Question: I am making a very simple program in Winform (C#).
However, I am having some problems with threads and timers. I am receiving a messaged called "The thread '' (0x1e30) has exited with code 0 (0x0)." I have read that this is happens when a thread successfully stops. However, this is not what I want.
The program is called "What Are You Doing Right Now?" and its purpose is to sit in the tray and at random time intervals (say, between 15 and 120 minutes) pop up with a text prompt, asking me to write down what I am doing right now. This is then logged to a simple txt file. The idea is that the mere act having to "confess" about what I am doing will make me more conscious about how I am spending my time in front of the computer (and hopefully become more productive).

When I have written some text (e.g."Browsing StackOverflow"), it minimizes to the tray again and starts a new countdown for when to pop up.
The problem is that somehow the main thread stops after some time and thereby makes the timer stop as well. I have no idea why; I did not do anything with threads other than what is made per default when making a WinForm project in Visual Studio 2012.
When logging the output, it looks like this (I appended the comments):
- - - - - - - - - - - - - - -
My knowledge about timers and threads are not good enough to be able to detect why the thread "No Name" stops at that particular moment.
Here is my code (I have removed some of the less important code; you can see it all here: <URL>:
'''
namespace WhatAreYouDoingRightNow
{
public partial class Form1 : Form
{
private string _text; // text that the user will write to
private double _timeLeft; // countdown time
public Form1()
{
InitializeComponent();
label2.Visible = true; // debug label to show timer
this.WindowState = FormWindowState.Minimized; // start minimized in tray
_text = ""; // reset text
WriteLog(true); // write for the first time of today
GetRandomTime(); // get new random time interval
timer1.Interval = 1000; // seconds
timer1.Start(); // start timer
}
// Go button (either by click or hitting Enter)
private void HitGoButton()
{
_text = DateTime.Now + " - " + textBox1.Text; // append date and time
WriteLog(false);
_text = "";
GetRandomTime();
this.WindowState = FormWindowState.Minimized;
}
// Open txt file and write to it
private void WriteLog(bool startOfTheDay)
{
// writes to a txt file using StreamWriter
}
private void GetRandomTime()
{
Random rand = new Random((int) DateTime.Now.Ticks);
_timeLeft = rand.Next(1, 2)*5; // multiplied by 60 to get minutes instead of seconds
}
// Count down to random time and then display the box
private void timer1_Tick(object sender, EventArgs e)
{
// count down
if (_timeLeft > 0)
_timeLeft--;
label2.Text = _timeLeft.ToString(); // debug label to show time
notifyIcon1.Text = _timeLeft.ToString(); // debug show time in tray
Console.WriteLine(_timeLeft); // debug write time to console window
// if time ran out --> show the window
if (_timeLeft <= 0)
{
this.WindowState = FormWindowState.Normal;
}
}
private void button1_MouseDown(object sender, MouseEventArgs e)
{
if (e.Button == MouseButtons.Left)
HitGoButton();
}
private void Form1_Resize_1(object sender, EventArgs e)
{
if (WindowState == FormWindowState.Minimized)
{
this.Hide(); // only show in tray icon, not in task bar
}
else if (WindowState == FormWindowState.Normal)
{
this.Show();
}
}
}
}
'''
Can anybody see why my program only works one time and then exits the thread and stops counting?
Thanks in advance!
Here is the designer file as well: <URL>
Here is the code for Program.cs (I haven't changed anything):
'''
namespace WhatAreYouDoingRightNow
{
static class Program
{
/// <summary>
/// The main entry point for the application.
/// </summary>
[STAThread]
static void Main()
{
Application.EnableVisualStyles();
Application.SetCompatibleTextRenderingDefault(false);
Application.Run(new Form1());
}
}
}
'''
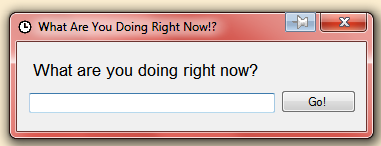
Answer: I found out what the problem was. Apparently I was overriding some functionality in the Form's Resize event that made the program unable to work.
If I comment out the following, the program works as intended:
'''
private void Form1_Resize_1(object sender, EventArgs e)
{
/*if (WindowState == FormWindowState.Minimized)
{
this.Hide(); // only show in tray icon, not in task bar
}
else if (WindowState == FormWindowState.Normal)
{
this.Show();
}*/
}
'''